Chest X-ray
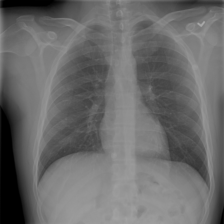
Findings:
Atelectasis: negative
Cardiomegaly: negative
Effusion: negative
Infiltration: negative
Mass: negative
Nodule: negative
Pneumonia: negative
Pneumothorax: negative
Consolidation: negative
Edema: negative
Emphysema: negative
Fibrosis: negative
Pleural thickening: negative
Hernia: negative